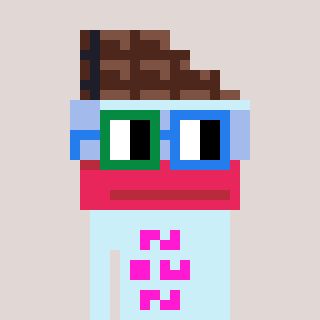
a pixel art character with square green and blue glasses, a chocolate-shaped head and a cold-colored body on a warm background